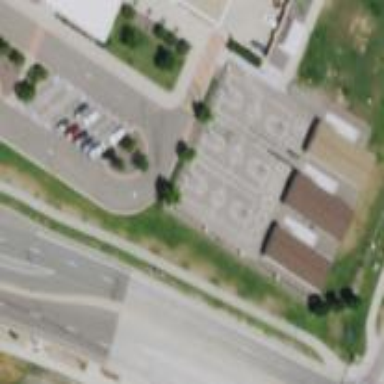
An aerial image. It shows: Schoolyard with asphalt surface.